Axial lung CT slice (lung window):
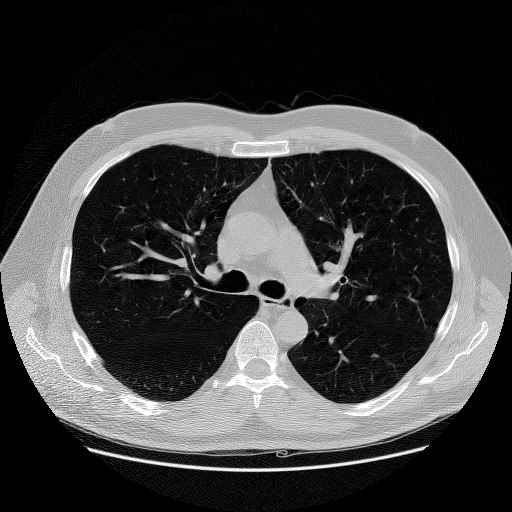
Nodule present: no